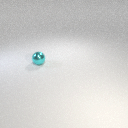
small cyan metal sphere